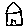
Label: house